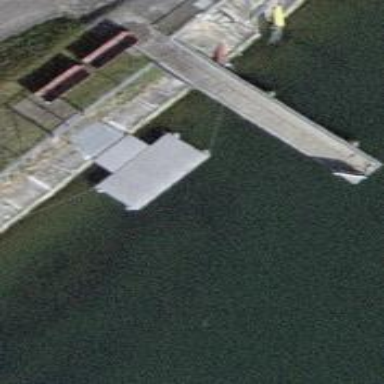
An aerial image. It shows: Man-made pier.